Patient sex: M
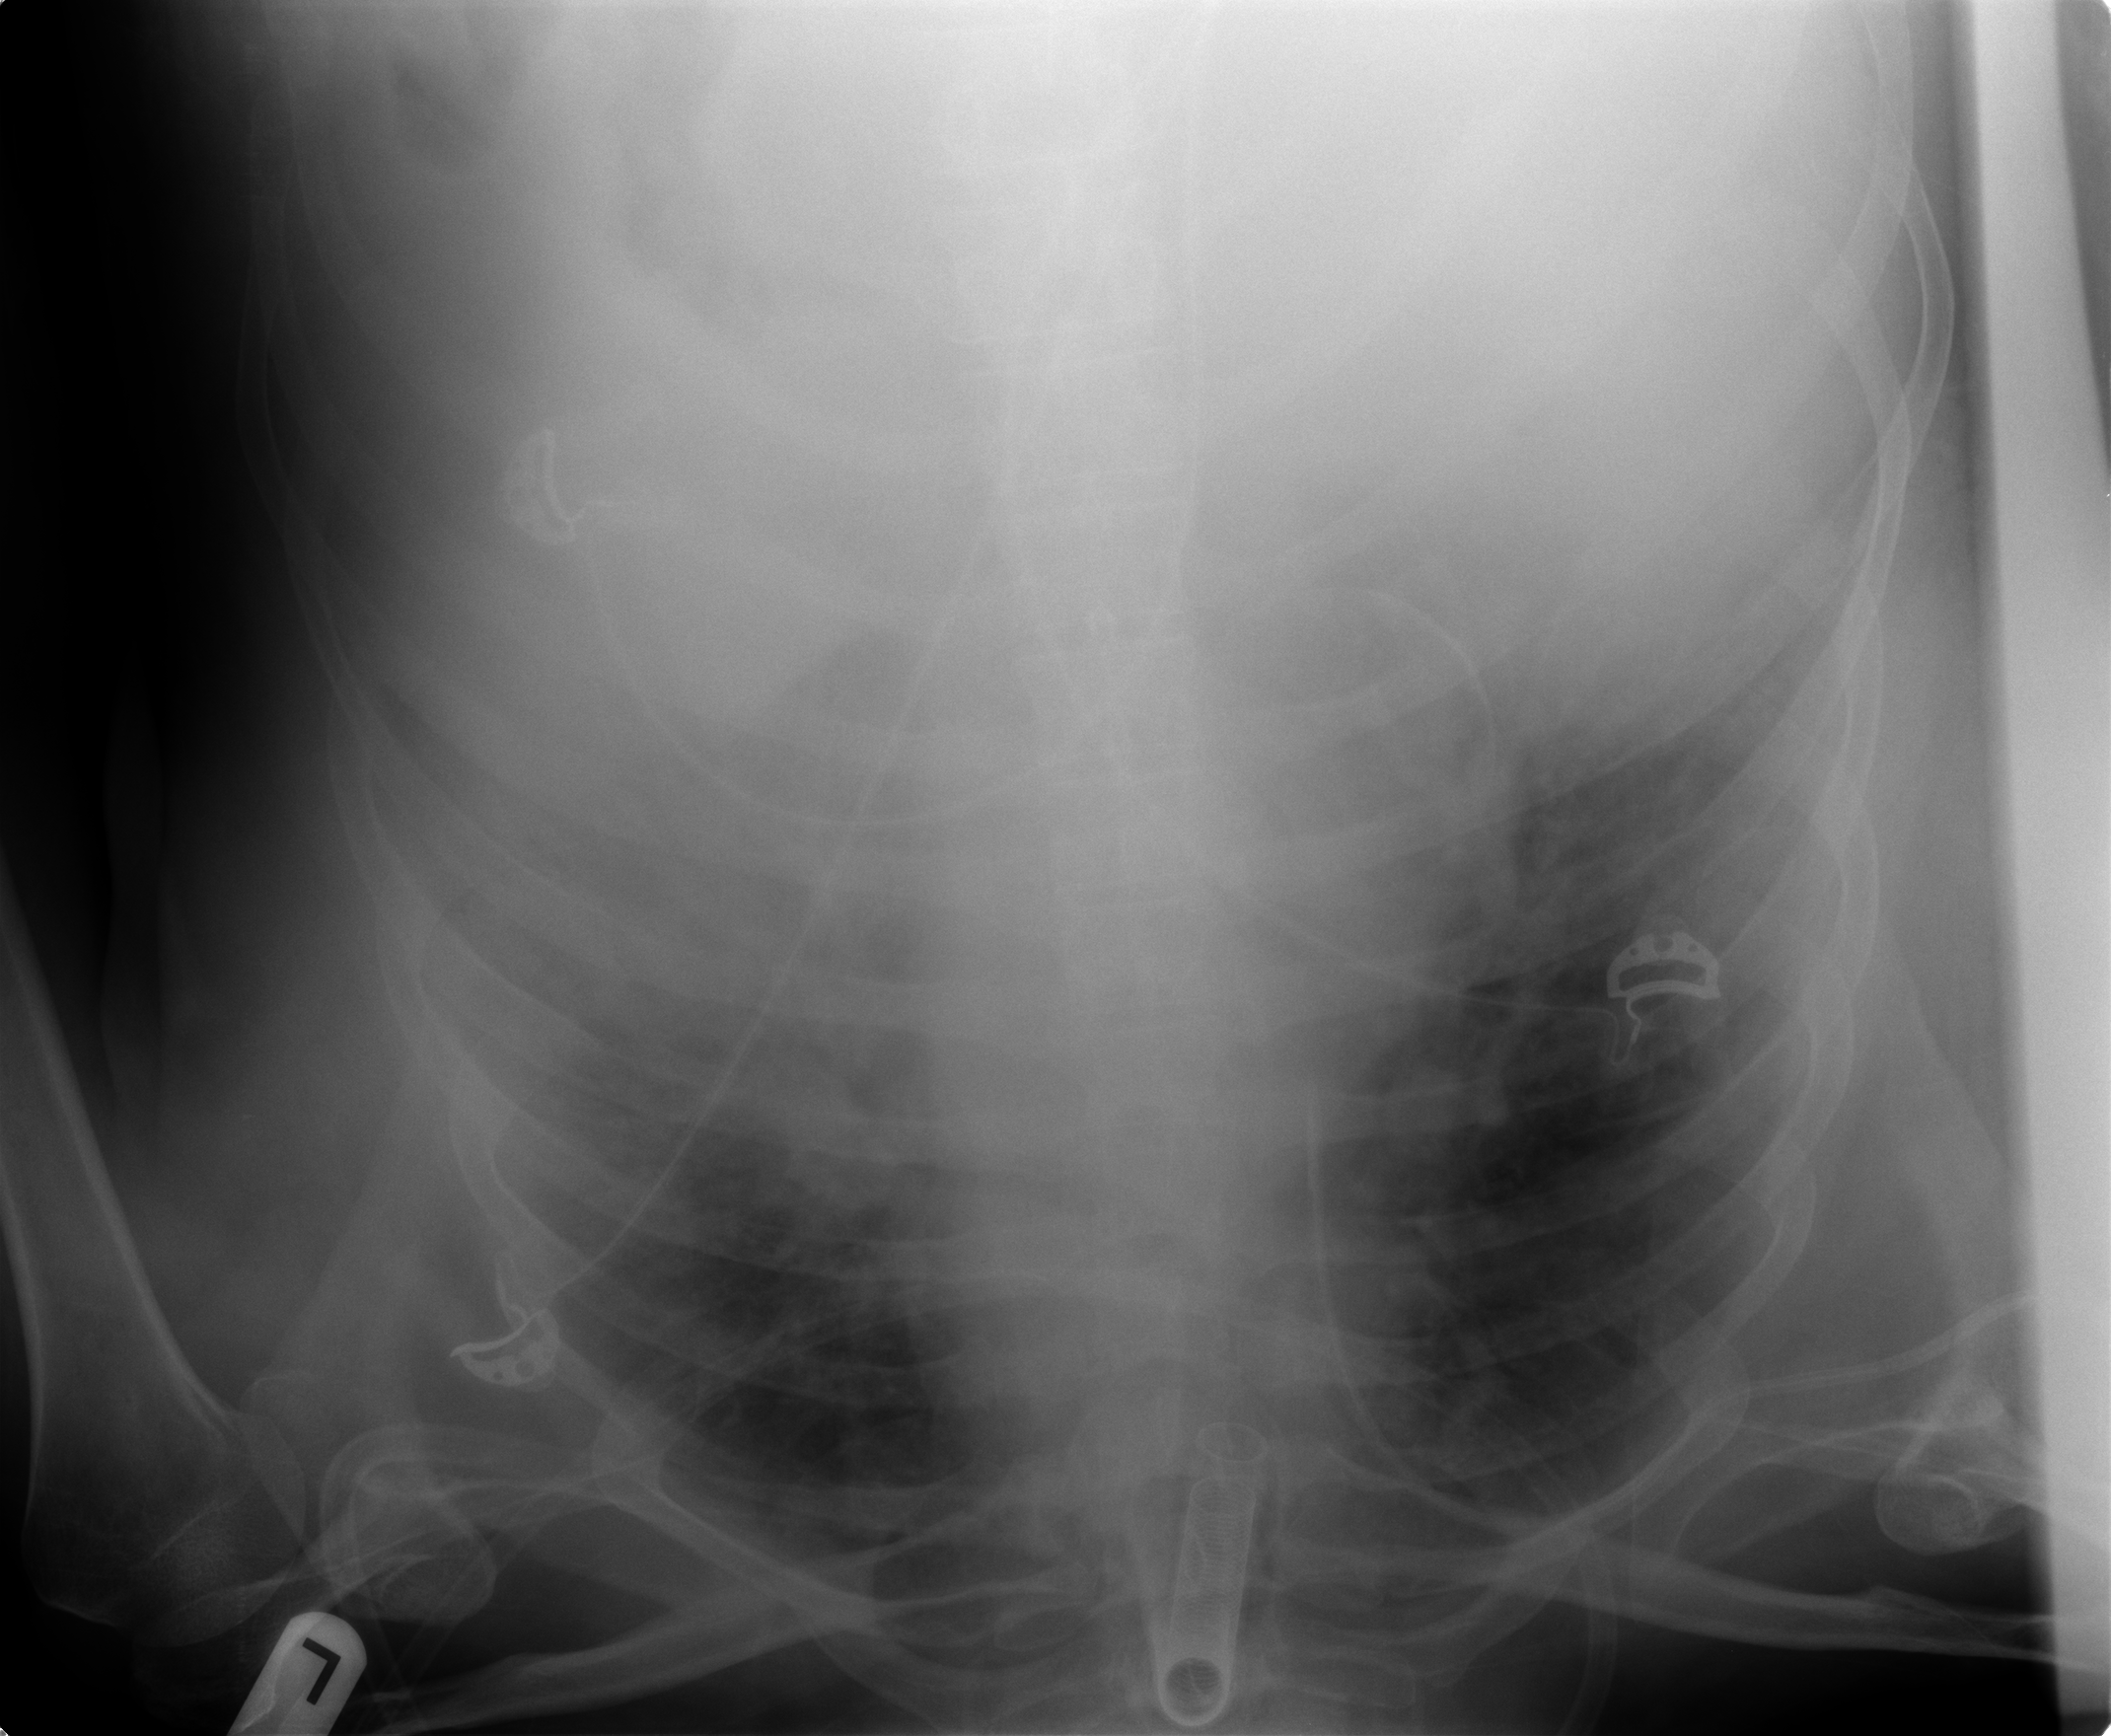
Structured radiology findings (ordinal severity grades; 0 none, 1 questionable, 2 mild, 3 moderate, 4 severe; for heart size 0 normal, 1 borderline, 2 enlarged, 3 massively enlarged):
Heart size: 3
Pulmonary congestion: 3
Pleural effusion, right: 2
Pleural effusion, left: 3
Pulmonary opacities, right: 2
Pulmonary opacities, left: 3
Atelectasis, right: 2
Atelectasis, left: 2